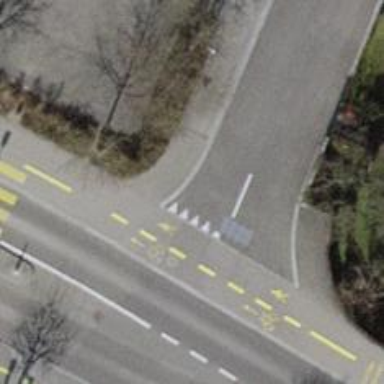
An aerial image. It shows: Road with "give way" sign.